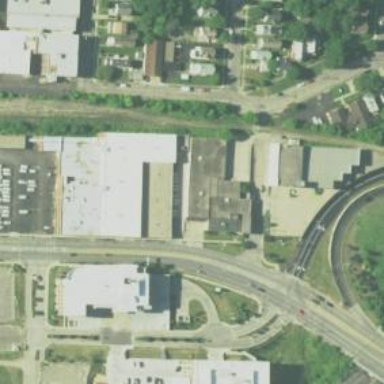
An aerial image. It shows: Industrial building.